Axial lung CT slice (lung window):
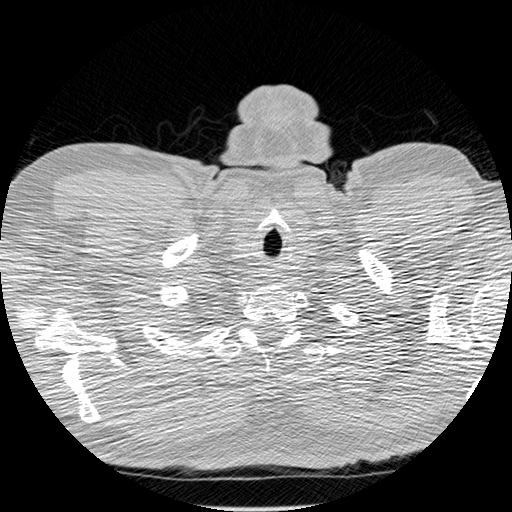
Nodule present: no